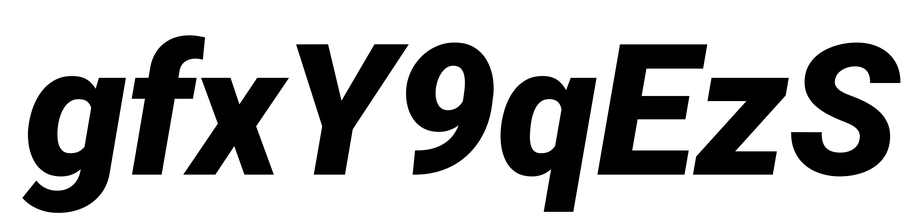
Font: Roboto-Italic_Black_Italic